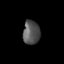
Tissue: skin
Cell type: Epithelial cells
Senescence score: 0.2151
Nuclear area (px): 393
Mean DAPI intensity: 85.646